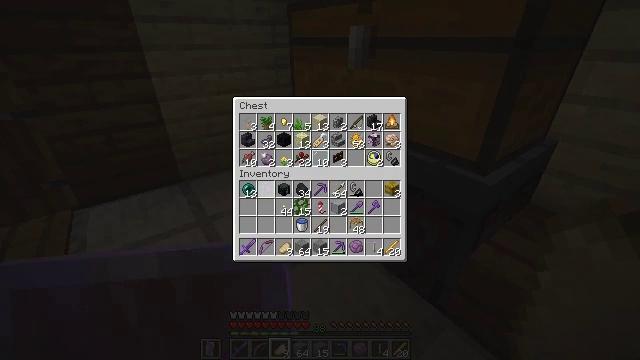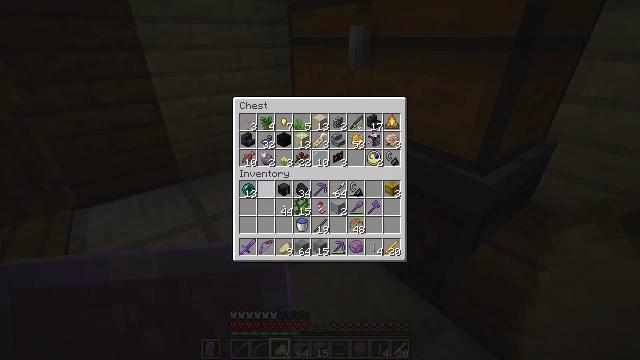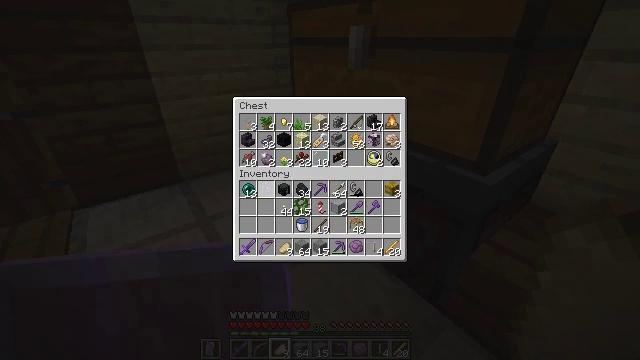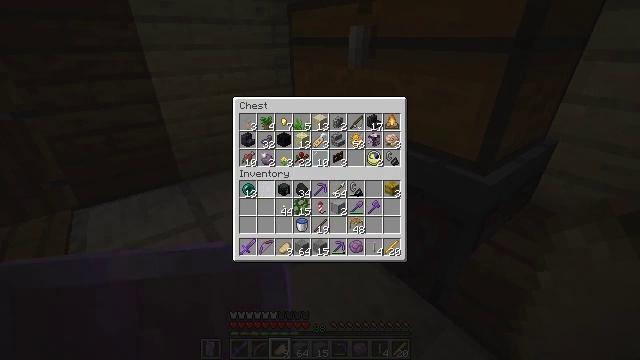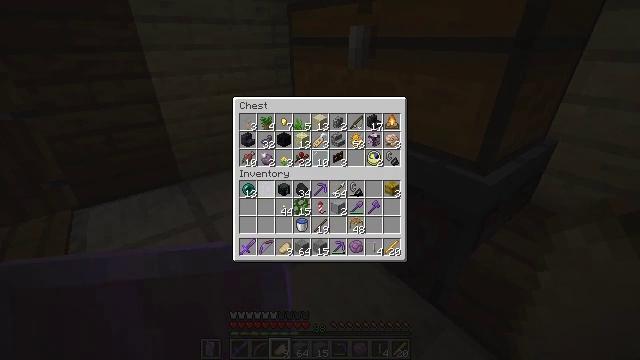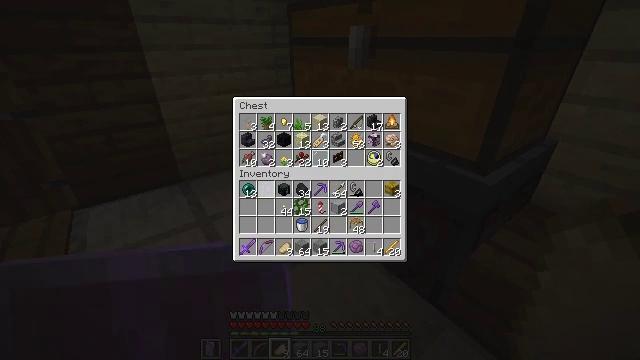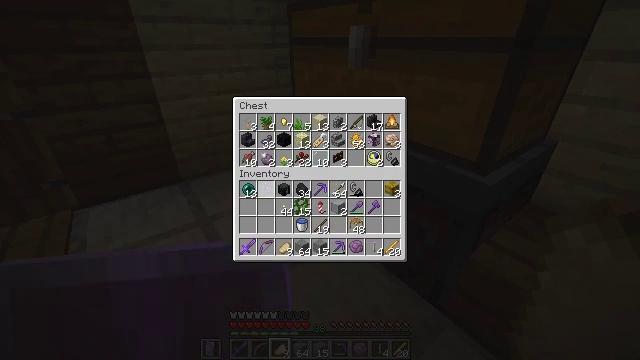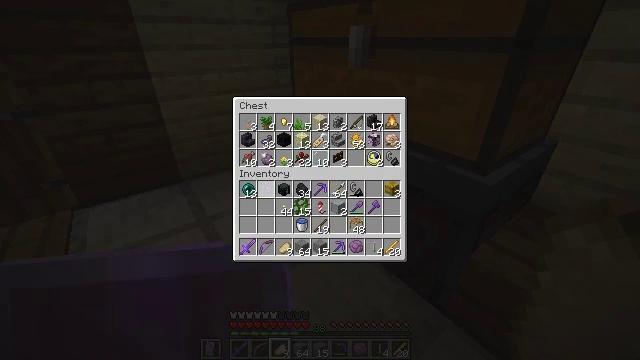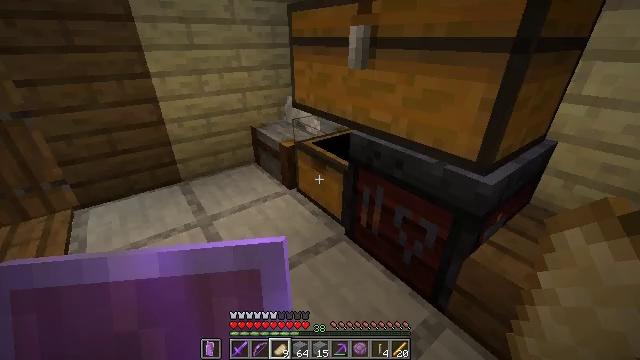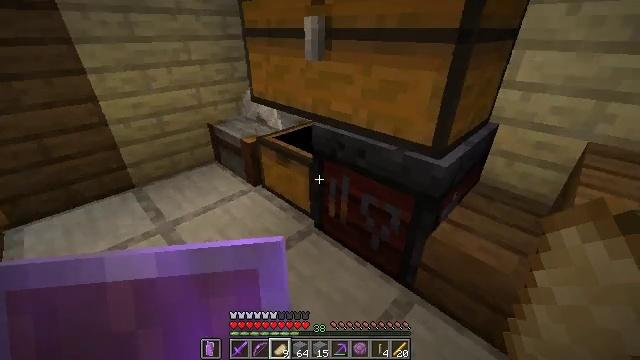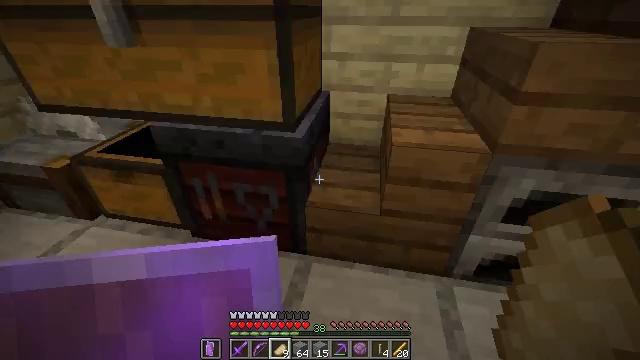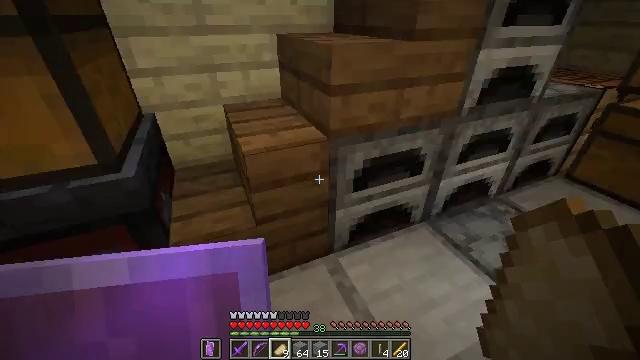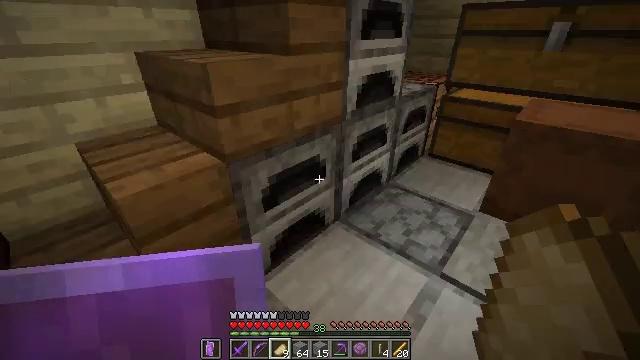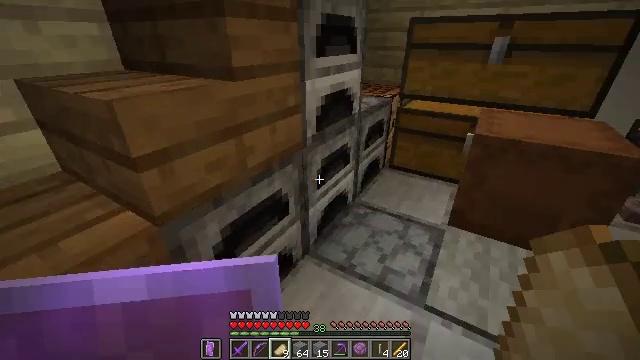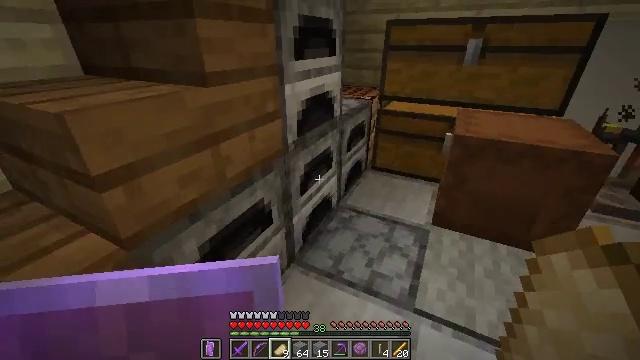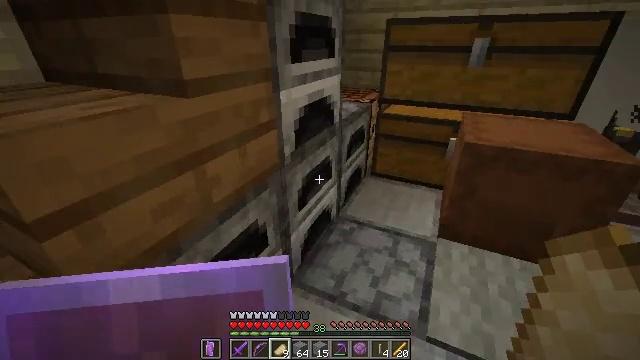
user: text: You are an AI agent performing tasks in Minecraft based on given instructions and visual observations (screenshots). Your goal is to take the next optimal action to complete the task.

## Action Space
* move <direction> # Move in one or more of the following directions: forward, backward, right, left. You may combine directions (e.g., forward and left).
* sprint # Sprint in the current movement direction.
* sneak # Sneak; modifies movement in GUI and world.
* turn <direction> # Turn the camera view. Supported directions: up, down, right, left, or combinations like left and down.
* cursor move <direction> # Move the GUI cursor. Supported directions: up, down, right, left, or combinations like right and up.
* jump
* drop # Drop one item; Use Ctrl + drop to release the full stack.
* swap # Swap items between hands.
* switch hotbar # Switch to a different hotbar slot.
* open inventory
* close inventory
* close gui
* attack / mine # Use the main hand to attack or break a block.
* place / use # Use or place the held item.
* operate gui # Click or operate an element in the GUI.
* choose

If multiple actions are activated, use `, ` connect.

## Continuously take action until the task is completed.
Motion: motion action
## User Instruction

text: craft item end rod
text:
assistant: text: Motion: sneak, attack / mine
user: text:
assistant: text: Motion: sneak
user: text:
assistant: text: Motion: no_op
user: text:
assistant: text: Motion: no_op
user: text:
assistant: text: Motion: no_op
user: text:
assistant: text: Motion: no_op
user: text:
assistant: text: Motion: no_op
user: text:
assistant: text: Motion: no_op
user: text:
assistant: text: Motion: turn right and down
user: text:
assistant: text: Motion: turn right and down
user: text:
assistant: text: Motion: move forward, turn right and up
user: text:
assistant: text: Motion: move forward, turn right and up
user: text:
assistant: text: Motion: move forward, turn right and up
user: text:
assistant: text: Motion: move forward, turn right
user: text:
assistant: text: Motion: move forward, turn right
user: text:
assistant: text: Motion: move forward
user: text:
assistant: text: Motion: move forward
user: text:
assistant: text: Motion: move forward
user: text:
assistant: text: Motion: move forward, turn right
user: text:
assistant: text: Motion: move forward, turn right
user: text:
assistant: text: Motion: move forward, turn right
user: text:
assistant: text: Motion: move forward, turn right and down
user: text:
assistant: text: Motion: move forward, turn right
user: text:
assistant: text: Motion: move forward and move right
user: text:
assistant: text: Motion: move forward and move right
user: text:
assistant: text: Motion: move right, turn left and up
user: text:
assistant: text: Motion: turn left
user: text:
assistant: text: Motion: turn left
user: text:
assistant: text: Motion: turn left
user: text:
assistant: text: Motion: turn left